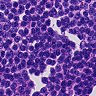
Metastatic tissue present: no